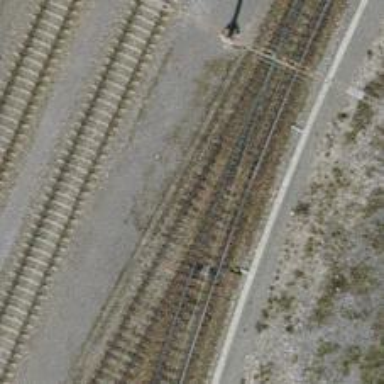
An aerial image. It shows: Rail yard with electrified contact lines for railway operations.